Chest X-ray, PA view. Patient: 72 years old, sex F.
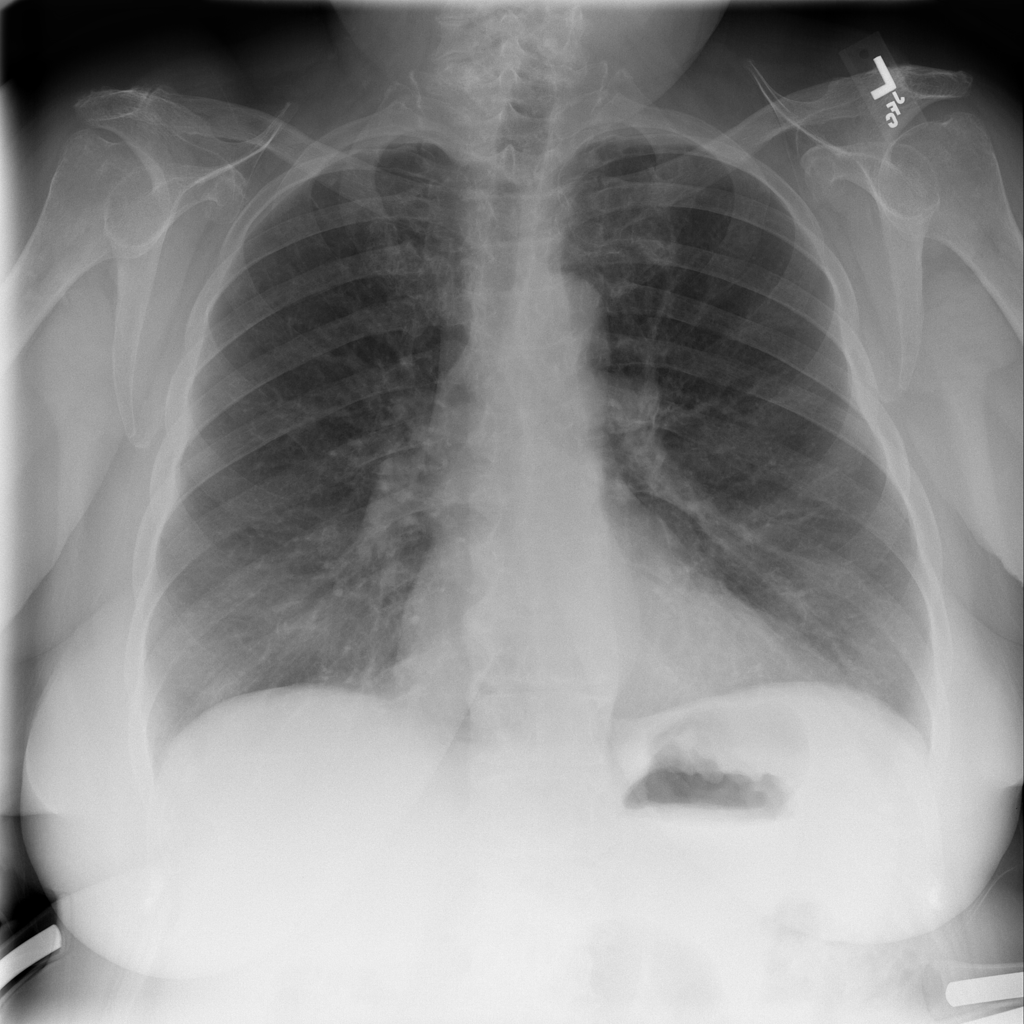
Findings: No Finding